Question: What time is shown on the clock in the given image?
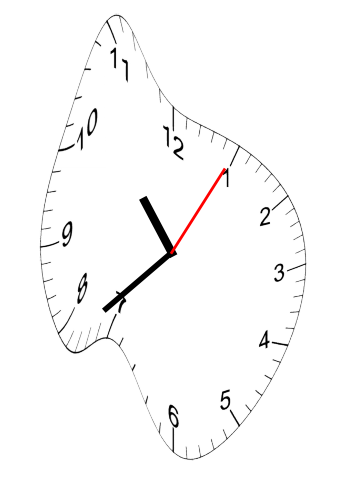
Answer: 10:38:05